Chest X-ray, PA view. Patient: 61 years old, sex F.
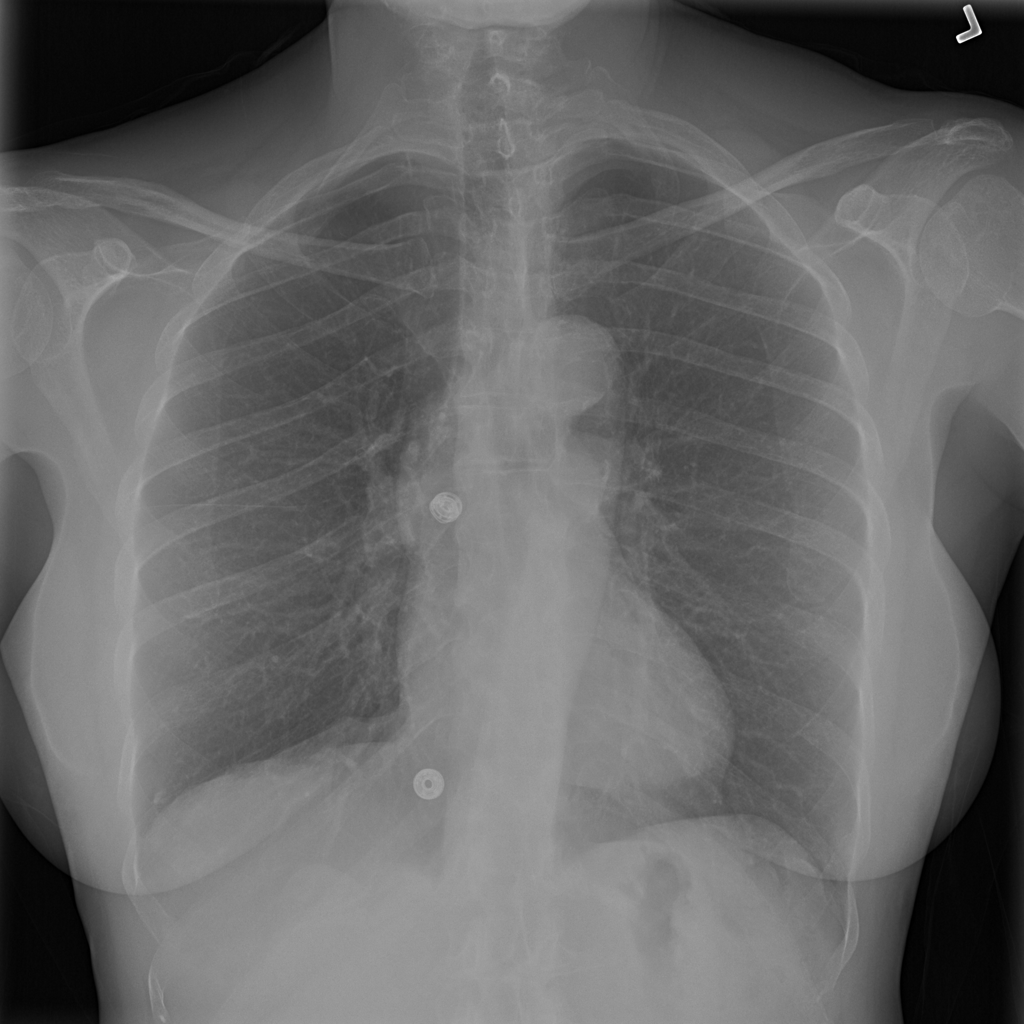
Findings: No Finding